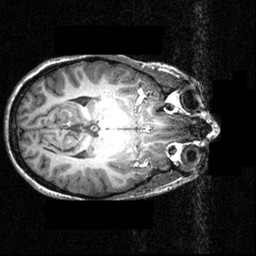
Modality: T1w
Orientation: axial
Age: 21
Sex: female
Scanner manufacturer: siemens
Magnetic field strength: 3.951 T
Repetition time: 1.5 s
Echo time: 0.00335 s